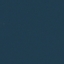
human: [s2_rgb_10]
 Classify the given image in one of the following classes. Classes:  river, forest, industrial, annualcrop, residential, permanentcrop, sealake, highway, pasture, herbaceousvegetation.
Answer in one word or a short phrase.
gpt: SeaLake